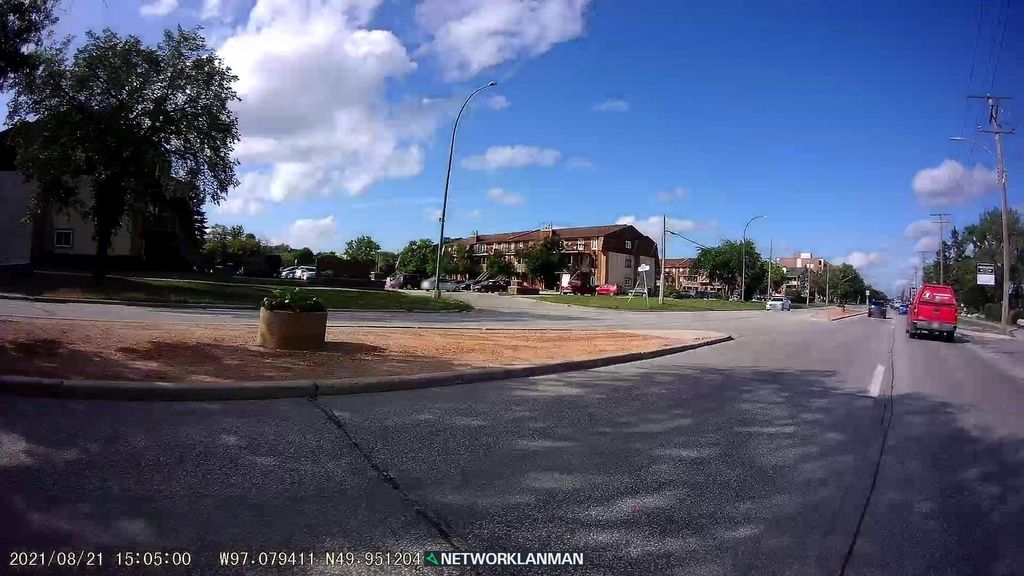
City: winnipeg